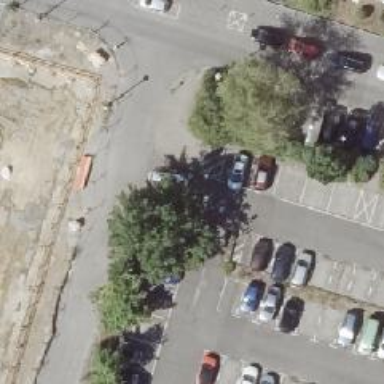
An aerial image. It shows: Asphalt parking aisle along service road.